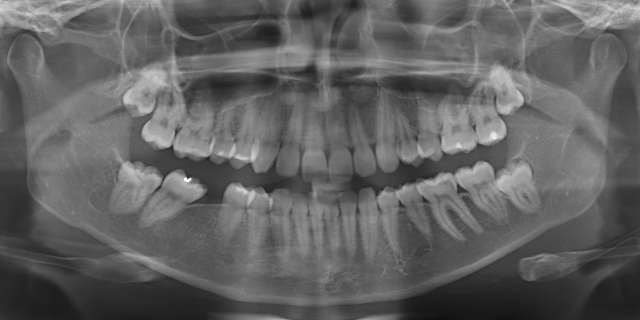
adult